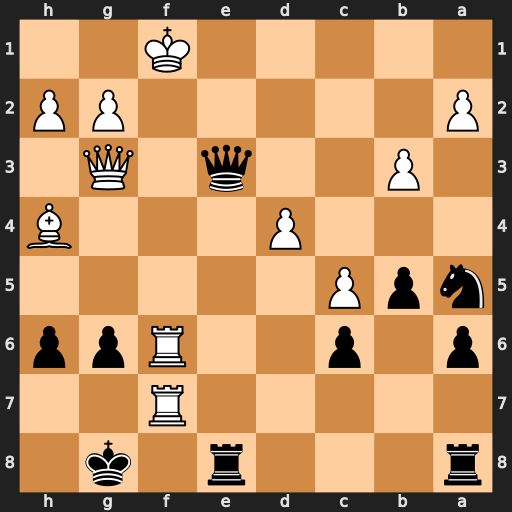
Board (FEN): r3r1k1/5R2/p1p2Rpp/npP5/3P3B/1P2q1Q1/P5PP/5K2
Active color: b
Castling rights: -
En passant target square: -
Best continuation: Qc1+ Qe1 Rxe1+